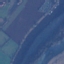
Land use / land cover class: River